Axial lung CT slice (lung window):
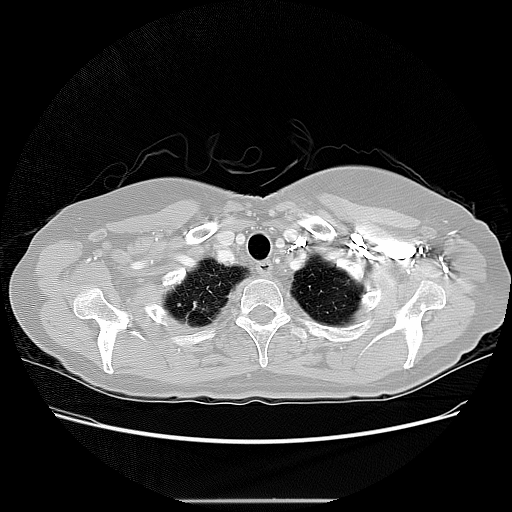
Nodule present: no